Question: Currently developing a report that groups items by value range. Using fictional data to describe the situation:

I'm trying to get this desired output, but I cannot use aggregate functions (Sum, Avg) when grouping items. Is there any way to group the ranges on the parent (order) level while retaining the child (order line) data? Any help would be appreciated.
Currently when I try to sum up the data, the sum of the order line is used (which is equal to the value and of no use to me).
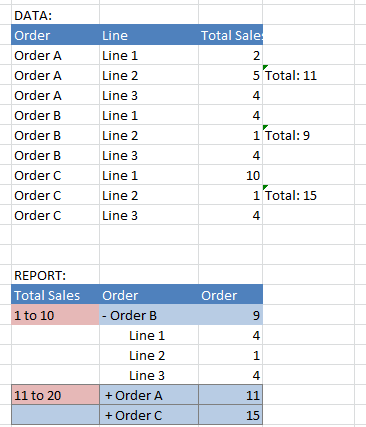
Answer: I would do this at the dataset level. Either by using a separate dataset with Order Totals and the <URL> or by adding an Order Total column to the current dataset.
In these you could either get the group value ("1 to 10", "11 to 20"...) or the actual order total and create the grouping in the Group By formula in the SSRS group.